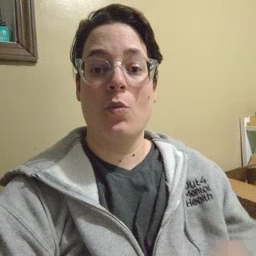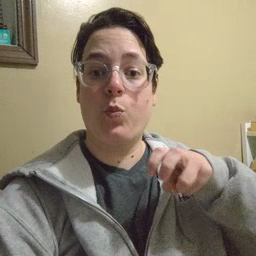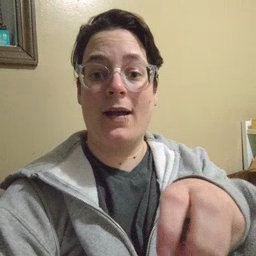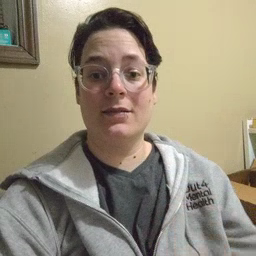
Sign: ride